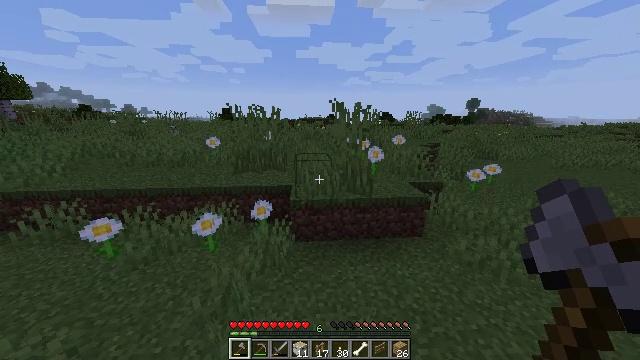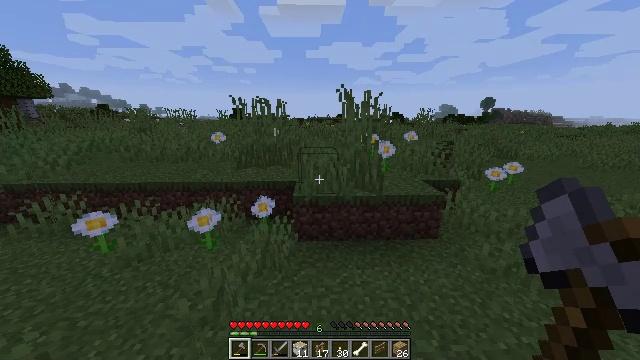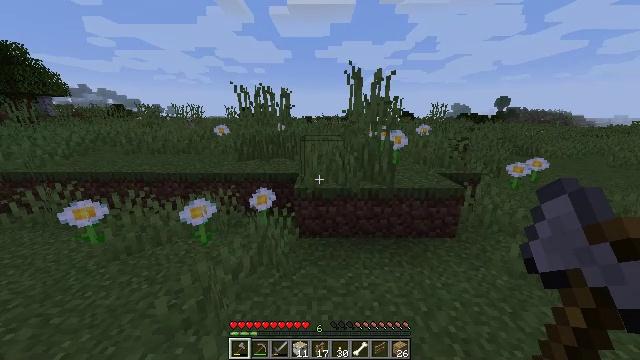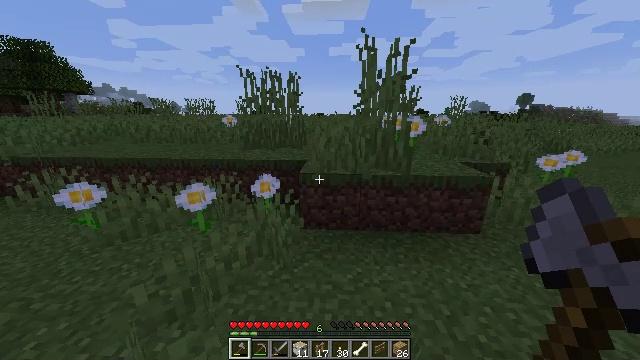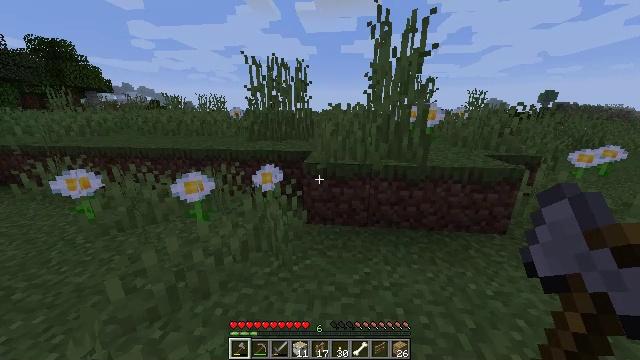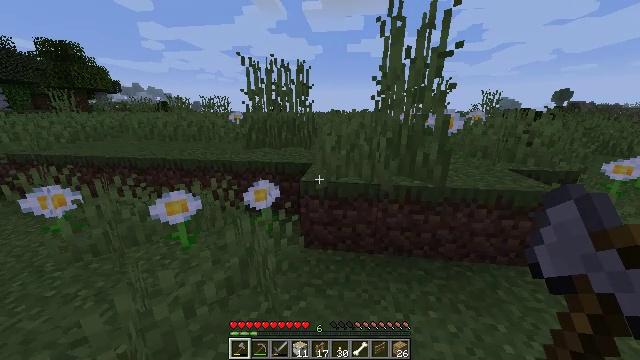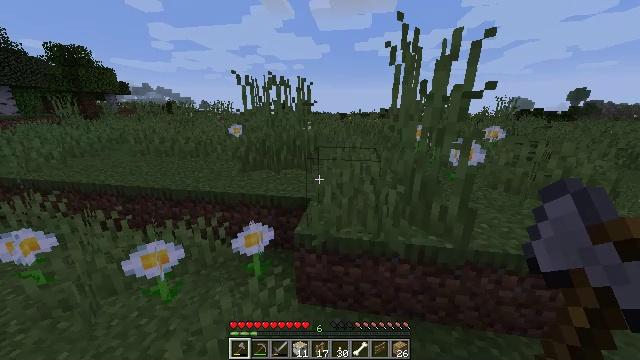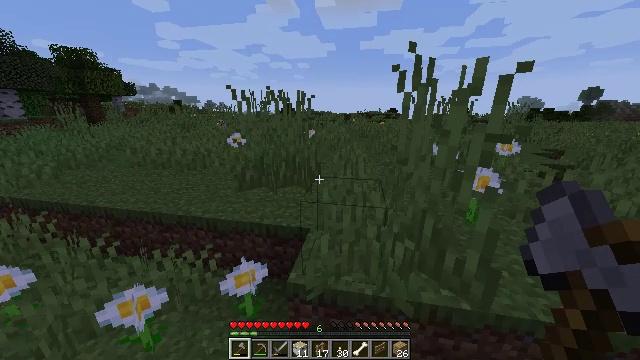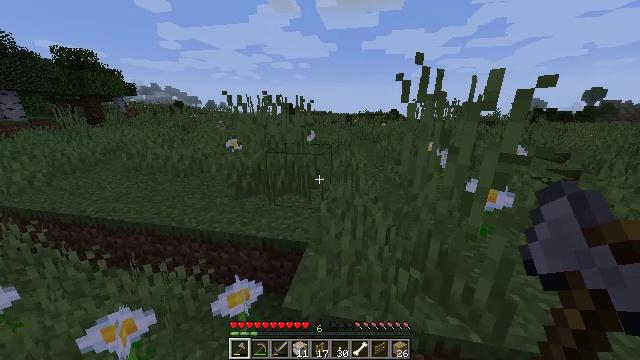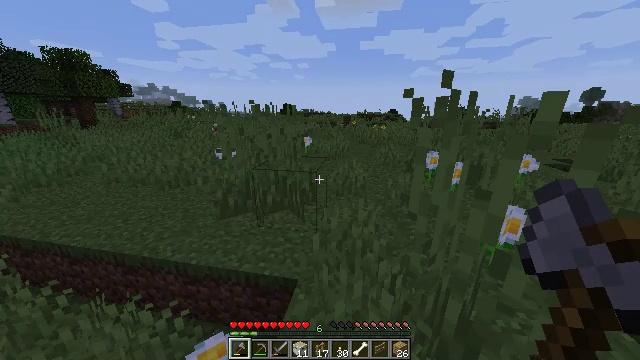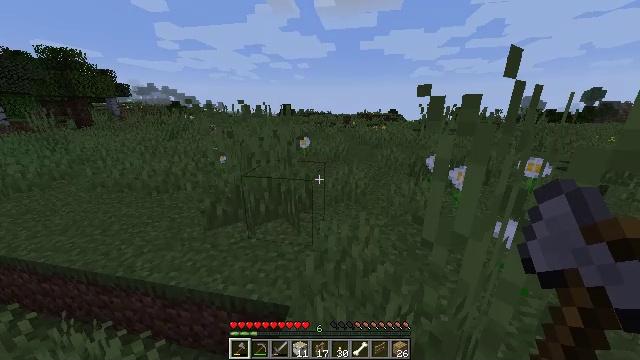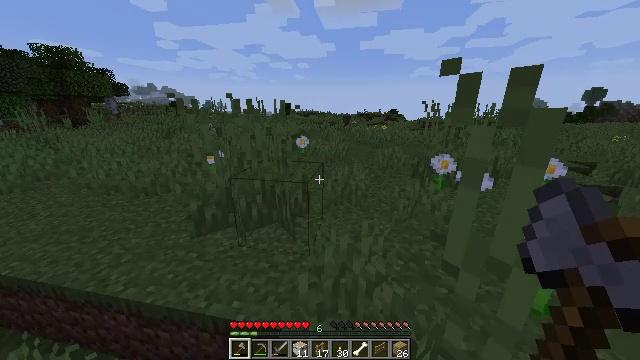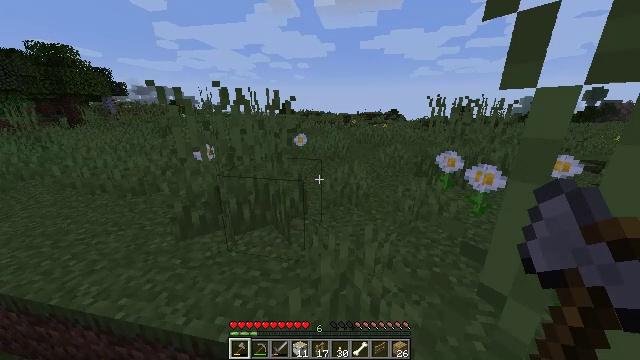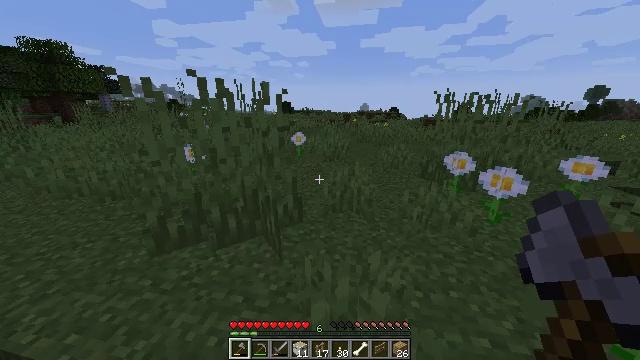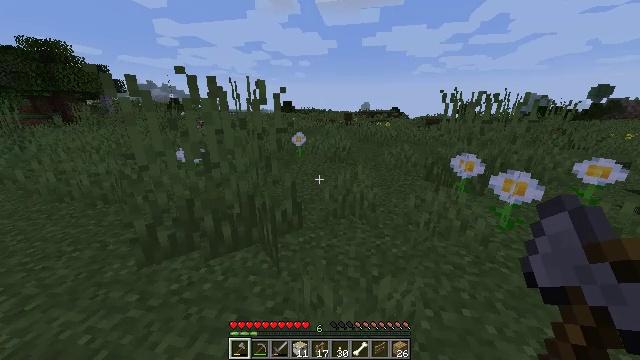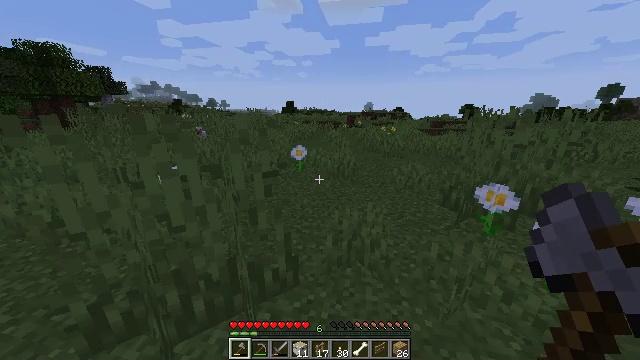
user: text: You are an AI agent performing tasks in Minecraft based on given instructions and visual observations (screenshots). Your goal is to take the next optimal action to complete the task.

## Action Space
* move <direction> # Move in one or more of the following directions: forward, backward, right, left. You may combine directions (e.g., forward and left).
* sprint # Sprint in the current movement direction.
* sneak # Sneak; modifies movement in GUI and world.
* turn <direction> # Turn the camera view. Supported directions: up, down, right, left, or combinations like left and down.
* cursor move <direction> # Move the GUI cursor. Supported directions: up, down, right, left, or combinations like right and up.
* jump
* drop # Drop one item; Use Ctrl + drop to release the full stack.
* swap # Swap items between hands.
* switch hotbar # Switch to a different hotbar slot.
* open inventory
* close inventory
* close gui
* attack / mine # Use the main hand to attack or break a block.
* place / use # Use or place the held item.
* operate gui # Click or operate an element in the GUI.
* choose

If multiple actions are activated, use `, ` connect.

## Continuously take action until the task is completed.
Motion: motion action
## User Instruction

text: Craft the gray bed in the crafting table.
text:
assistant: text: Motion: move forward, sprint, turn left, jump
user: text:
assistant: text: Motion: move forward, sprint, turn left, jump
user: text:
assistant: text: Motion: move forward, sprint, turn left, jump
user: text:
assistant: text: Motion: move forward, sprint, turn left, jump
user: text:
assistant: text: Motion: move forward, sprint, turn left, jump
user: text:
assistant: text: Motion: move forward, sprint, turn left, jump
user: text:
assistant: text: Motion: move forward, sprint, turn left, jump
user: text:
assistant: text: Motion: move forward, sprint, jump
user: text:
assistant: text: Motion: move forward, sprint, jump
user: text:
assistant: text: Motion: move forward, sprint, jump
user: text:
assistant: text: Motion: move forward, sprint, jump
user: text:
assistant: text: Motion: move forward, sprint, jump
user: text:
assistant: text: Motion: move forward, sprint, jump
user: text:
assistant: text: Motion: move forward, sprint, jump
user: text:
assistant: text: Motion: move forward, sprint, jump
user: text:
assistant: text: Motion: move forward, sprint, jump
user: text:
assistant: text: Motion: move forward, sprint, turn left, jump
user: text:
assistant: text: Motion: move forward, sprint, jump
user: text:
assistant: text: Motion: move forward, sprint, jump
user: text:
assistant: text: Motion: move forward, sprint, jump
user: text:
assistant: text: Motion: move forward, sprint, jump
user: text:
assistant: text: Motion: move forward, sprint, turn left, jump
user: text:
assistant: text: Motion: move forward, sprint, turn left, jump
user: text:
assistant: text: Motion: move forward, sprint, turn left, jump
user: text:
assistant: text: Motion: move forward, sprint, turn left, jump
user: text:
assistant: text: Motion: move forward, sprint, jump
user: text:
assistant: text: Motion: move forward, sprint, jump
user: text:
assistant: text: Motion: move forward, sprint, jump
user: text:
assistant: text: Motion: move forward, sprint, jump
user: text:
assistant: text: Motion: move forward, sprint, jump